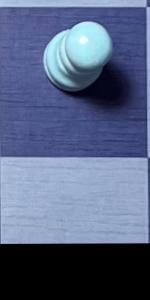
Label: Empty